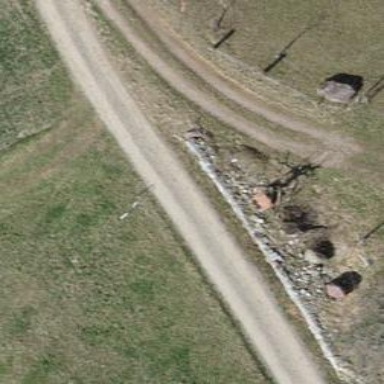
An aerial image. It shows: Compacted track with grade2 level.